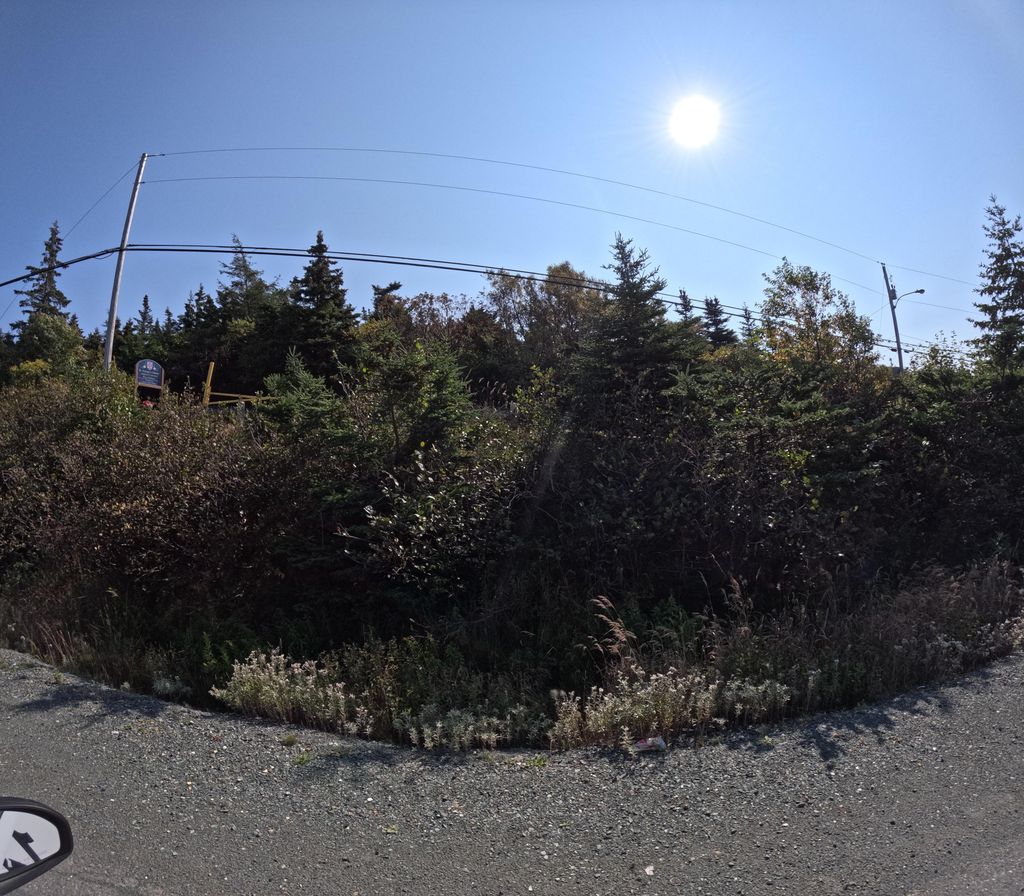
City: st_johns